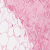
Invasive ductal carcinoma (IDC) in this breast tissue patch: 0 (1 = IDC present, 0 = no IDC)